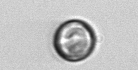
Label: Thalassiosira